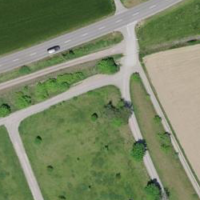
EUNIS habitat code: 25
Species observed at this site:
Tettigonia viridissima
Artemisia vulgaris
Gomphocerippus rufus
Chorthippus brunneus
Chorthippus biguttulus